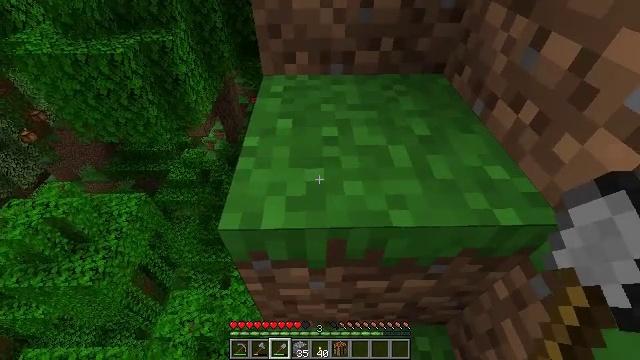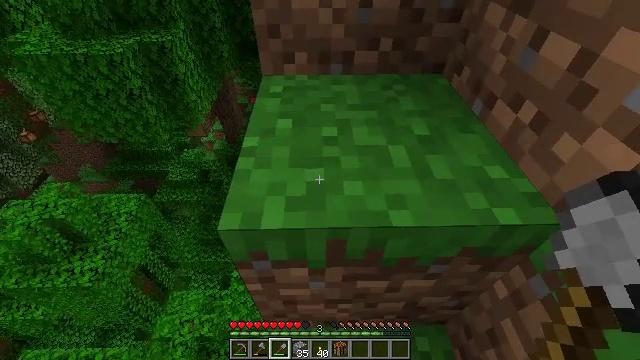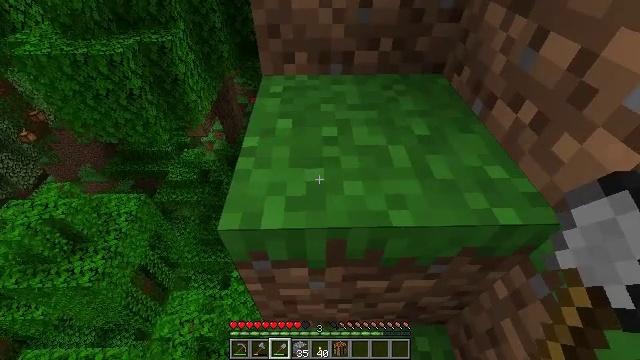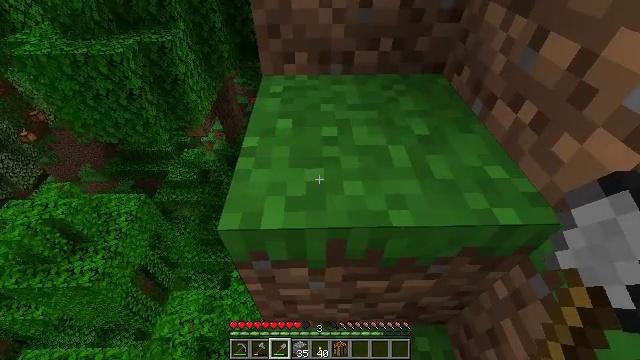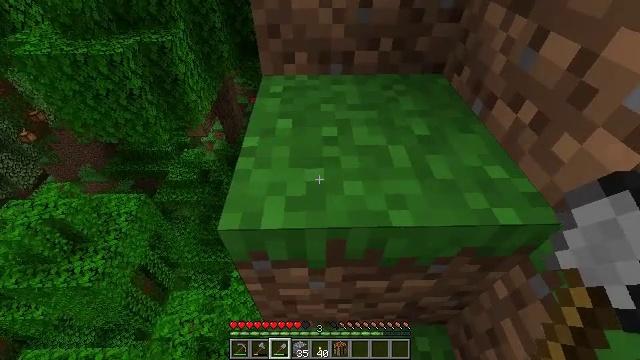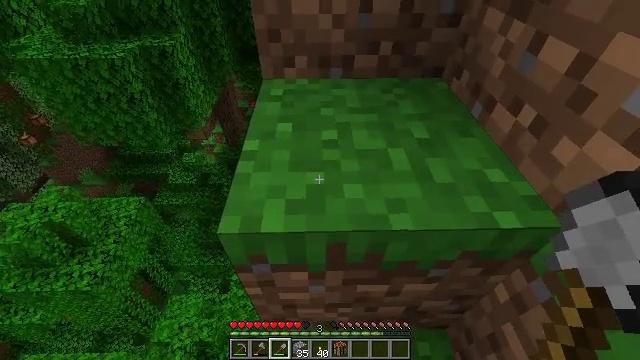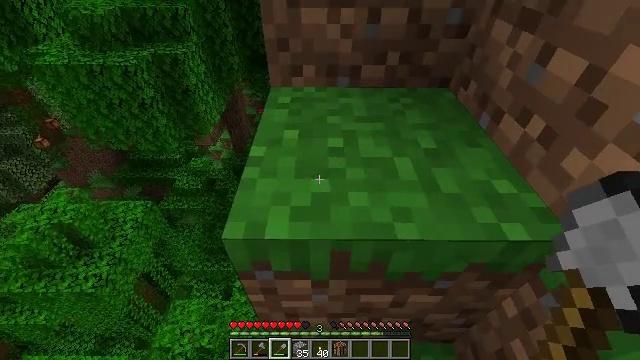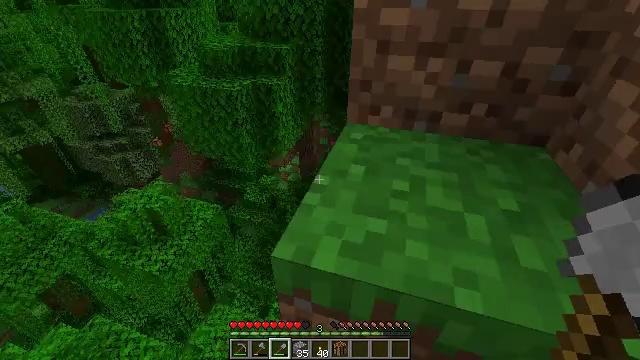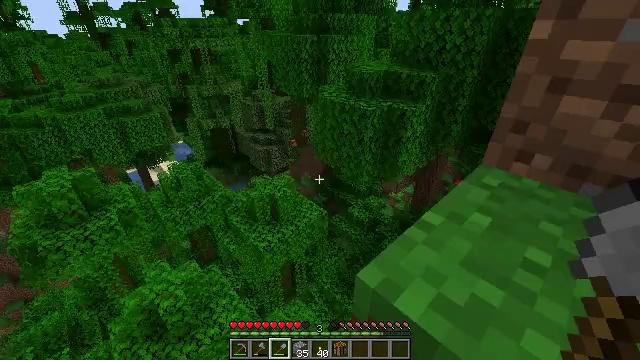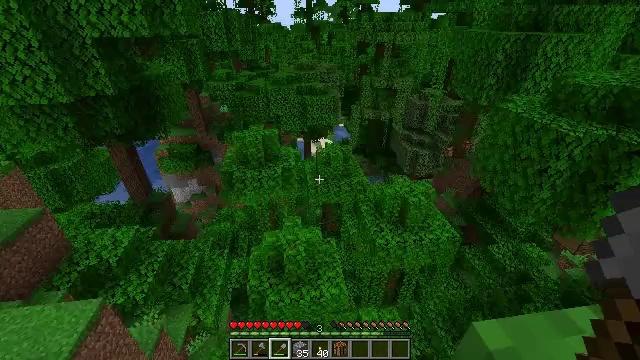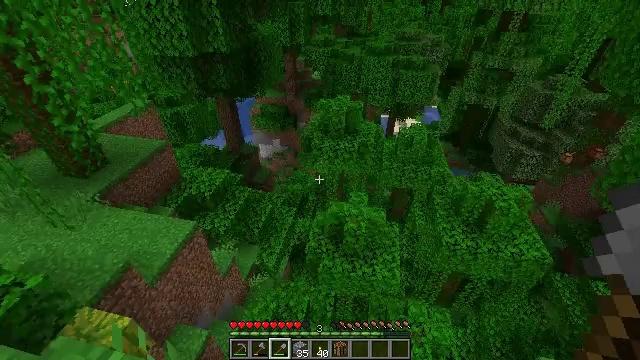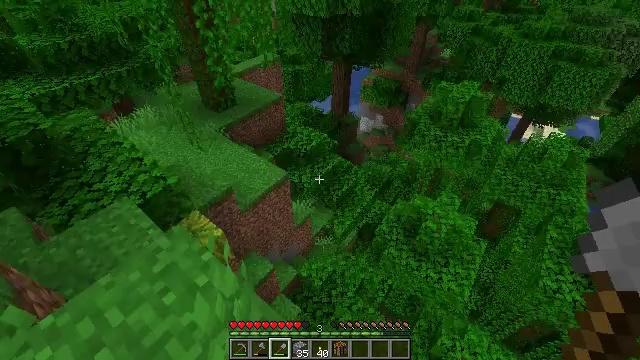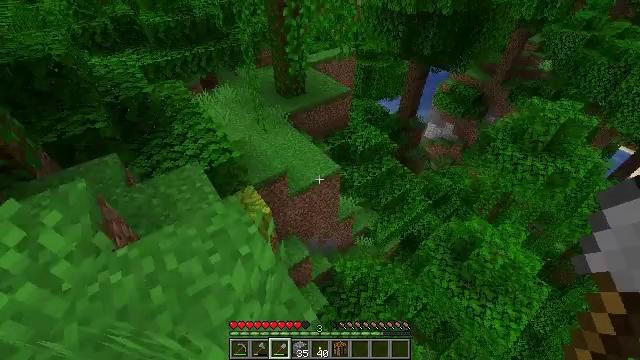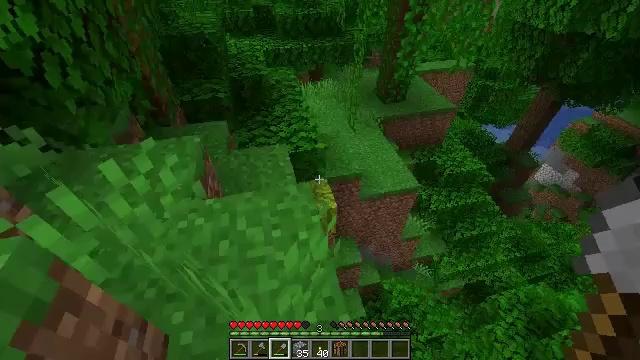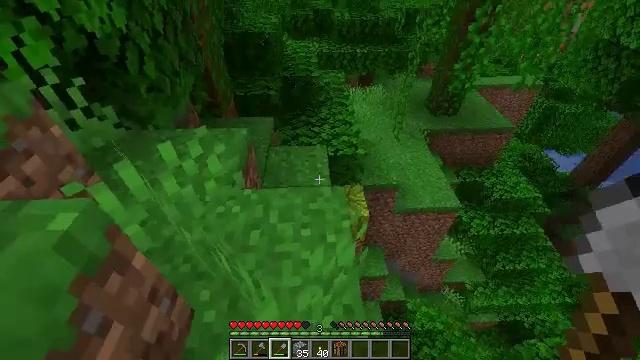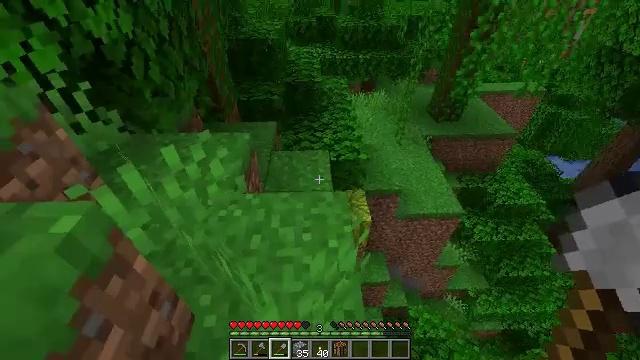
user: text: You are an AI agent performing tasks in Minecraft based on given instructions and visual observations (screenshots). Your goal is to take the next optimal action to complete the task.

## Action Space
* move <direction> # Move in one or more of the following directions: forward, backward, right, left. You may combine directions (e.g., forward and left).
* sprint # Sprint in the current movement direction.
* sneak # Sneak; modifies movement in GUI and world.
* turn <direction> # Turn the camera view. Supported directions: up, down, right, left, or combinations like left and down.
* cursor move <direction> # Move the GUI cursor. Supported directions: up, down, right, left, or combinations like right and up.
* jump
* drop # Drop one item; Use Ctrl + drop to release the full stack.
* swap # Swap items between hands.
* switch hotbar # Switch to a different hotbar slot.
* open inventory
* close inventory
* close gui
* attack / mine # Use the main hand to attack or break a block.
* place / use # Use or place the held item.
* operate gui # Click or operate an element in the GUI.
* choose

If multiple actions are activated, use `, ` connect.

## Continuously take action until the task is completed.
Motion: motion action
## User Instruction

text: Gather melon for food.
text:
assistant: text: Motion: no_op
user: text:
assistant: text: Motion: no_op
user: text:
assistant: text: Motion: no_op
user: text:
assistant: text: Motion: no_op
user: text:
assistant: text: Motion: no_op
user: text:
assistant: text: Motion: turn left and up
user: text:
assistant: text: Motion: turn left and up
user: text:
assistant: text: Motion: turn left and up
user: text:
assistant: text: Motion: turn left
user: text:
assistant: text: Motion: turn left and down
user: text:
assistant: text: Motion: turn left and down
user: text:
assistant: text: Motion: turn left and down
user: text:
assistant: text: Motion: turn left
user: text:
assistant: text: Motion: turn left
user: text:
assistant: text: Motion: turn up
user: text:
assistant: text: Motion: no_op
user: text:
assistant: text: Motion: no_op
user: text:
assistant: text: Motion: no_op
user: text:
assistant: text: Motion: no_op
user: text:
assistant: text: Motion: turn left
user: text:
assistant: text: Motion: turn left and down
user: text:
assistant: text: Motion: move forward, turn left and down
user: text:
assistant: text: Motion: move forward
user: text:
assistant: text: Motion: move forward
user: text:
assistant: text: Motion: move forward
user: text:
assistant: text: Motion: move forward, turn right
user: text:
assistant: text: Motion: move forward, turn right
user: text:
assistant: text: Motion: move forward, turn right
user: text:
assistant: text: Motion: move forward, turn right
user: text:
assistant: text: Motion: move forward, turn right